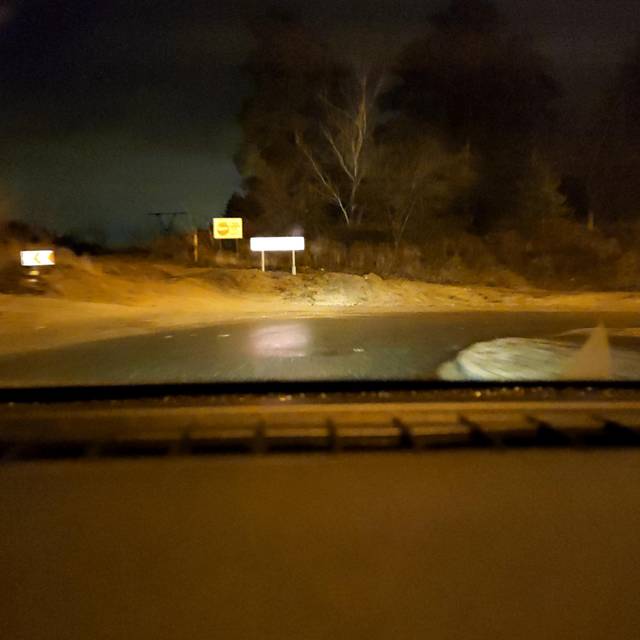
Region: Russia
Coordinates: 53.483, 49.455